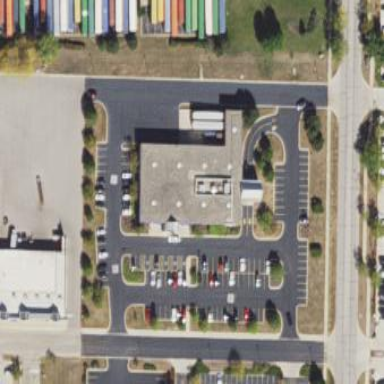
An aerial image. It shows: Retail building.